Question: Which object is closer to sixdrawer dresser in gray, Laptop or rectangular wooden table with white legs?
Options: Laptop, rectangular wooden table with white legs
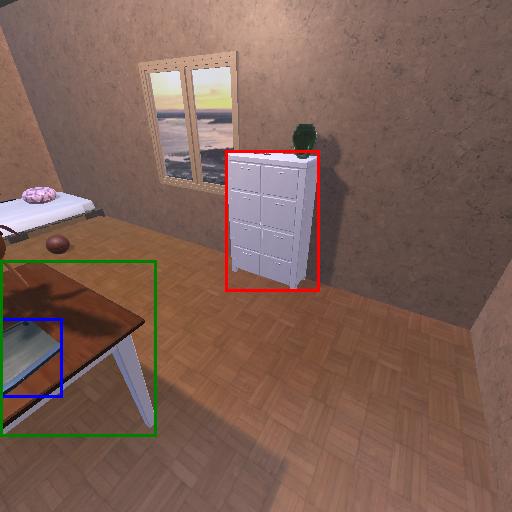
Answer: Laptop